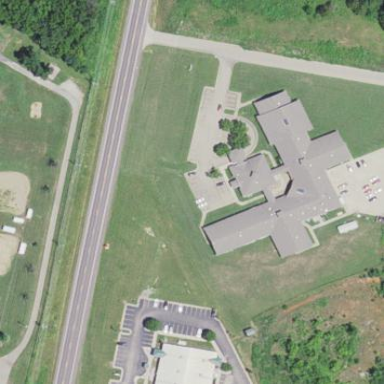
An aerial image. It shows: Nursing home building.